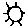
Label: sun